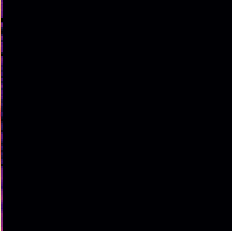
Sound class: Helicopter